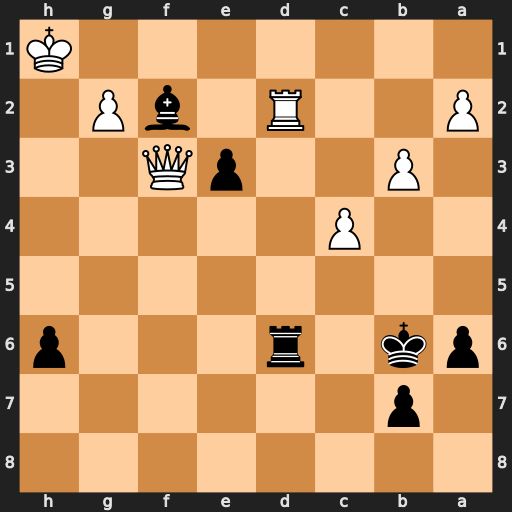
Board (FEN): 8/1p6/pk1r3p/8/2P5/1P2pQ2/P2R1bP1/7K
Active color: b
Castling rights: -
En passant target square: -
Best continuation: exd2 c5+ Bxc5